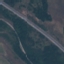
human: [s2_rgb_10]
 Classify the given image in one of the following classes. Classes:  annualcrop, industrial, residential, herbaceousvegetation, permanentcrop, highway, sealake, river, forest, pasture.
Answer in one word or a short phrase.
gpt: Highway